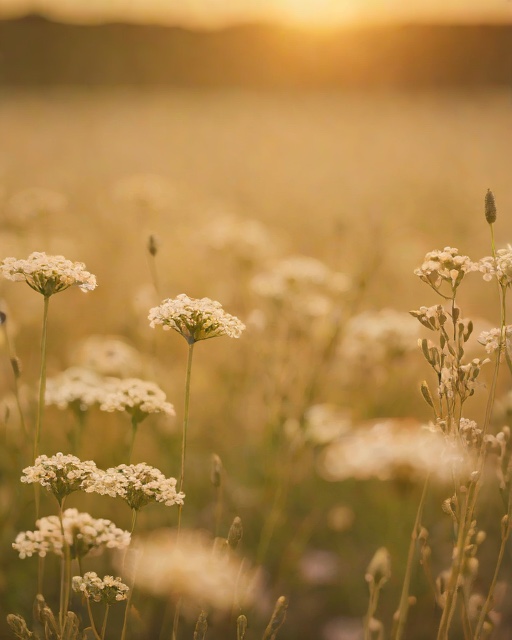
Category: Anniversary